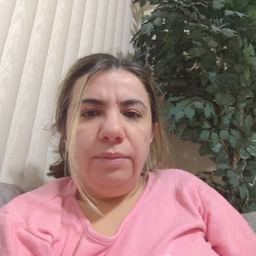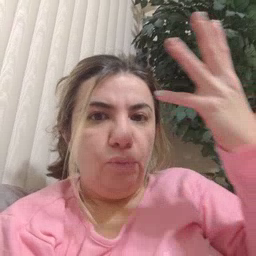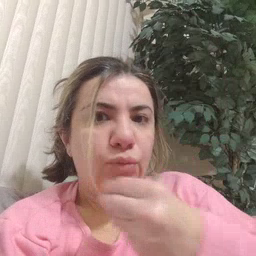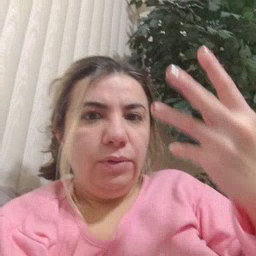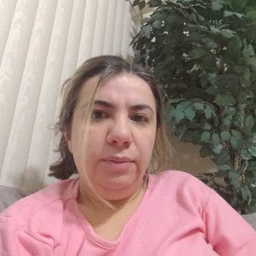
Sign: pretty